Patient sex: F
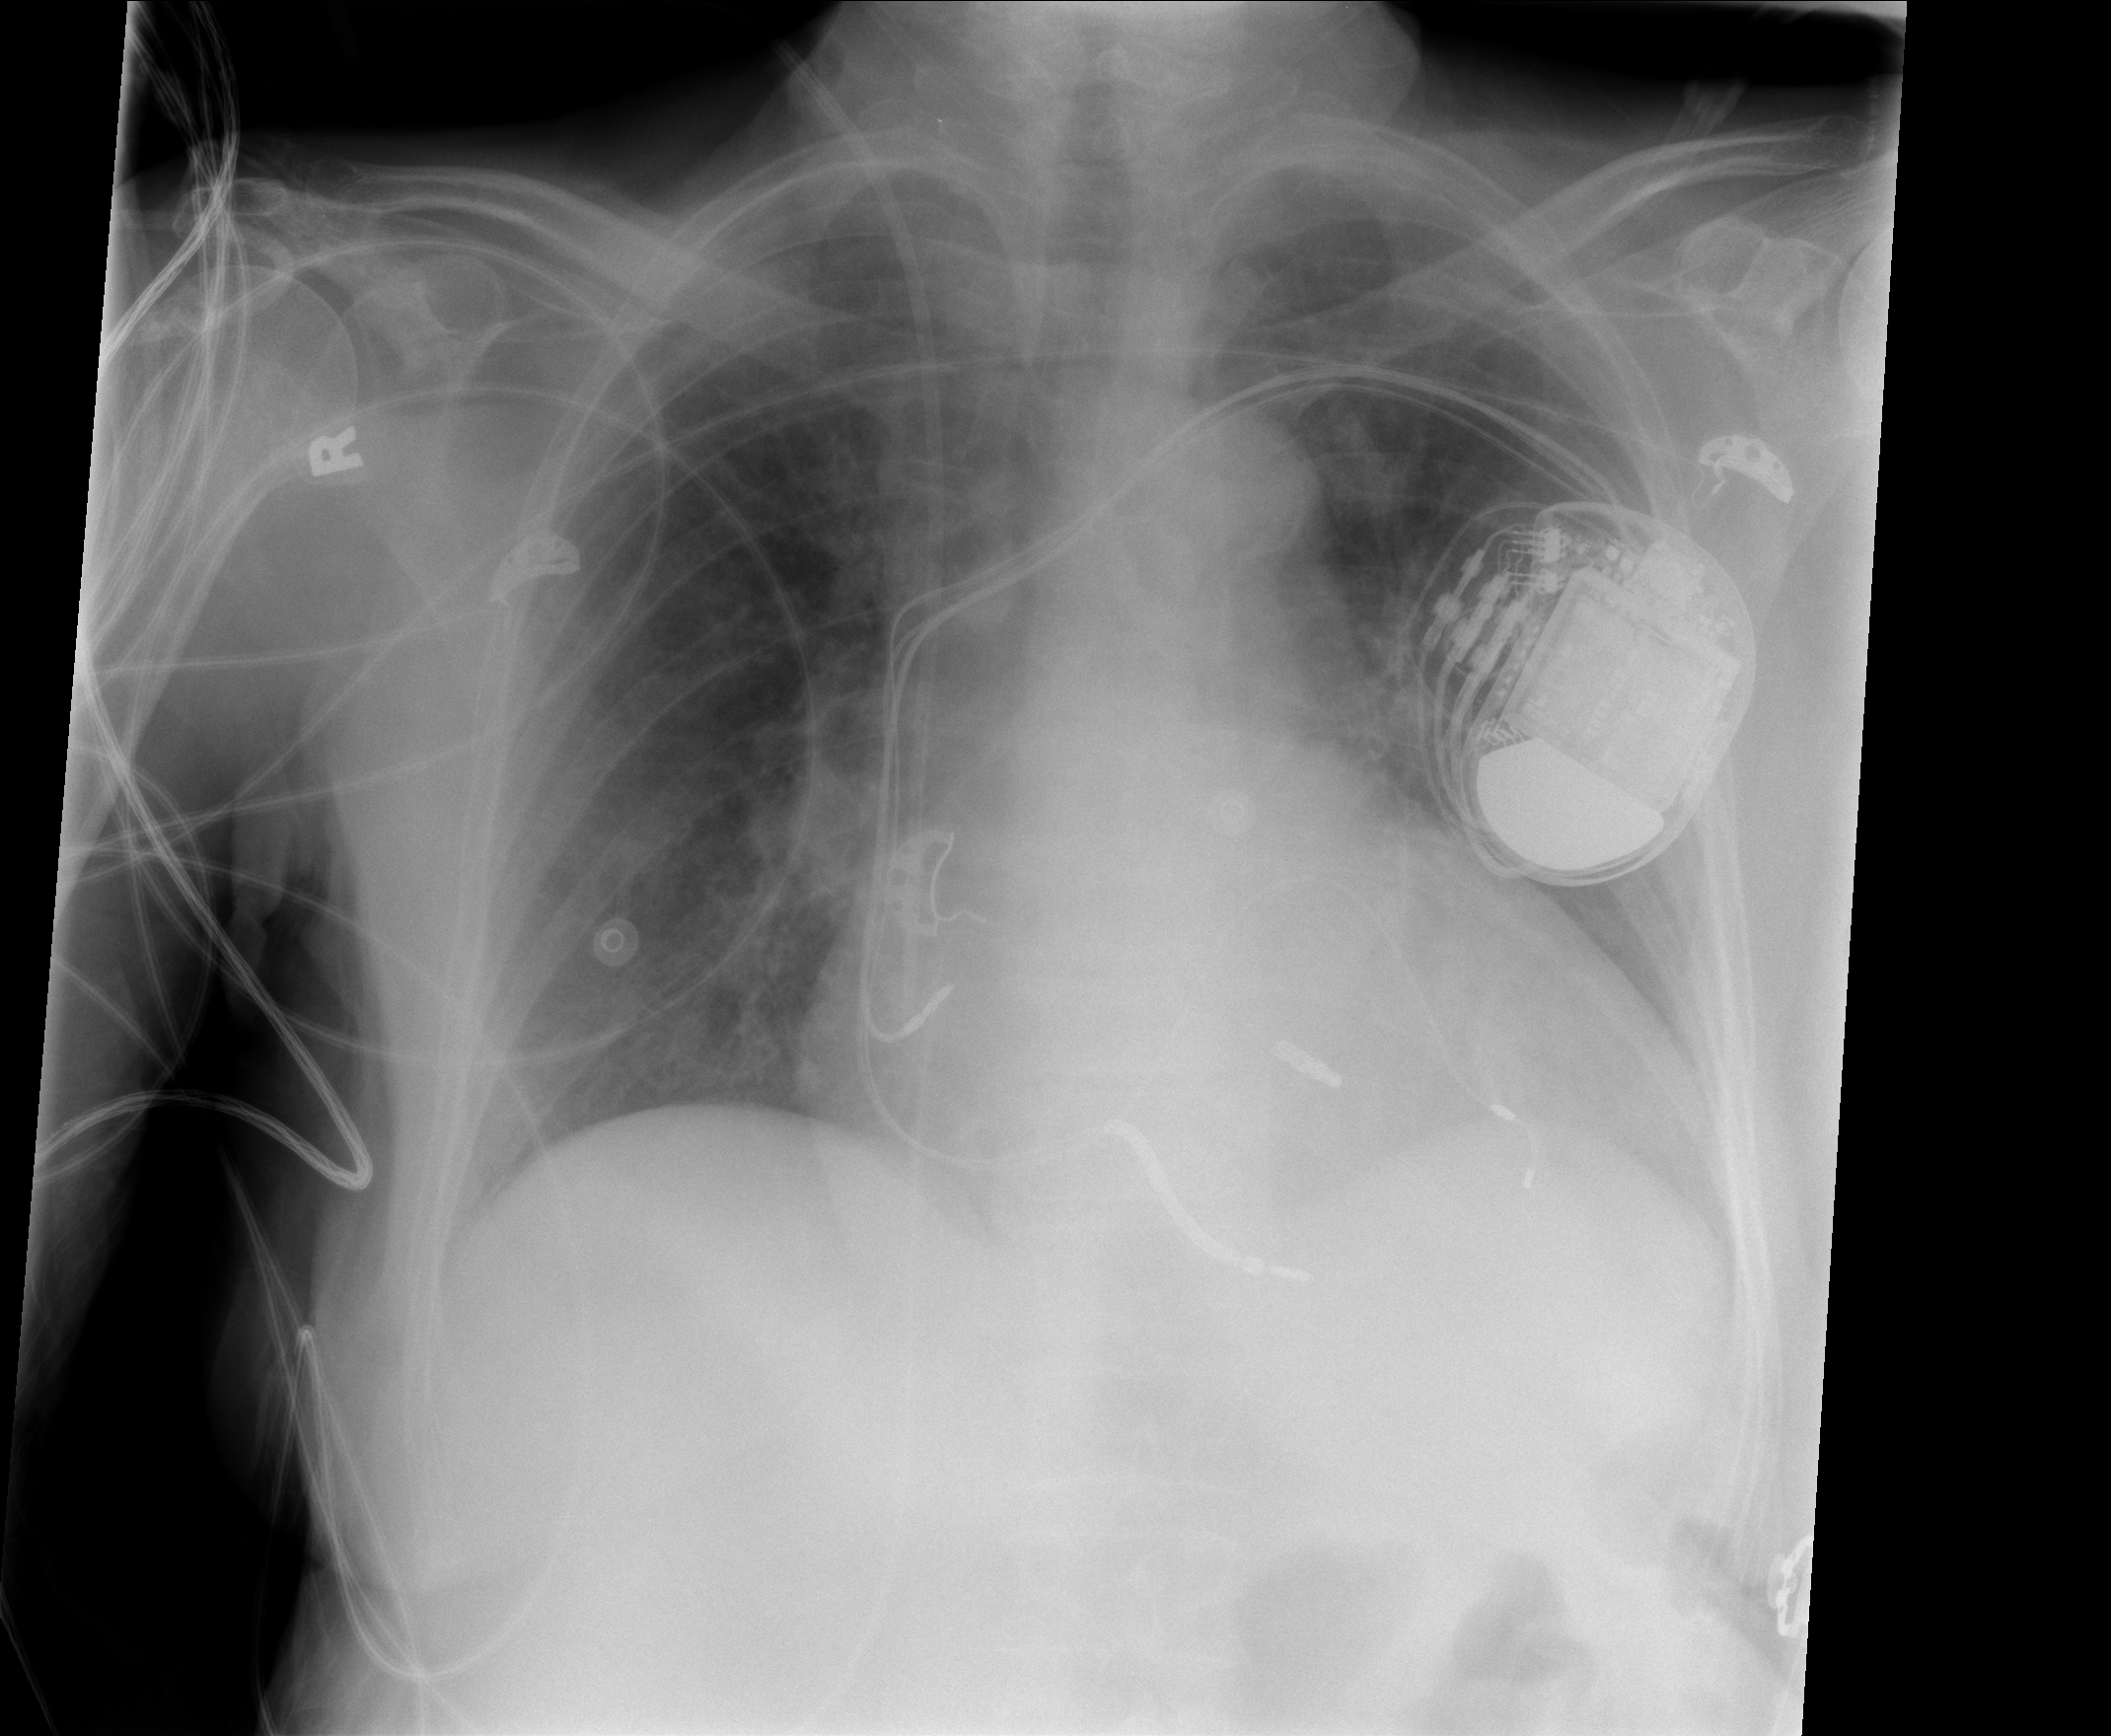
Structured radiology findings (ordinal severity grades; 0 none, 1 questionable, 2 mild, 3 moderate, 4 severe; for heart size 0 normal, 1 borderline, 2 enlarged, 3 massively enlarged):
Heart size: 2
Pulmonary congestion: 2
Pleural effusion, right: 0
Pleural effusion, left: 0
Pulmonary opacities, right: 0
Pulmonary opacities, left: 0
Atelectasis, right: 0
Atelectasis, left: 0